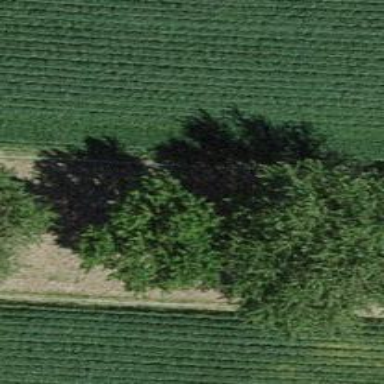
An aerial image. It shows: Agricultural area with broadleaved deciduous trees.